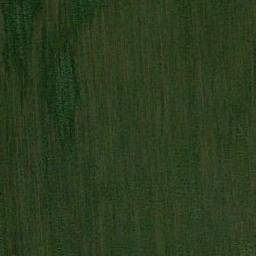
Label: meadow